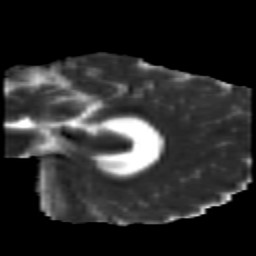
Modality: MD
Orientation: sagittal
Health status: healthy
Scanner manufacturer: siemens
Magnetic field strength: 3 T
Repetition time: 10 s
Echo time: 0.092 s